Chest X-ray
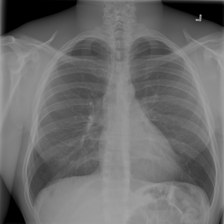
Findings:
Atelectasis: negative
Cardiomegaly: negative
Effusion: negative
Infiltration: negative
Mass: negative
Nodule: negative
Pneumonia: negative
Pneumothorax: negative
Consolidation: negative
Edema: negative
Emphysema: negative
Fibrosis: negative
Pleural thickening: negative
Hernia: negative